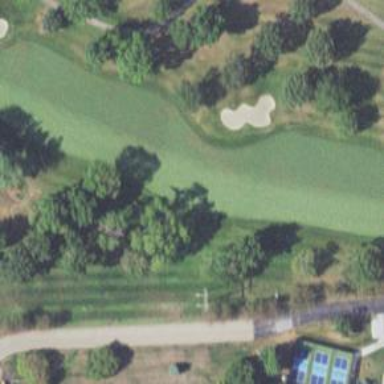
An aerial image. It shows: Golf hole.